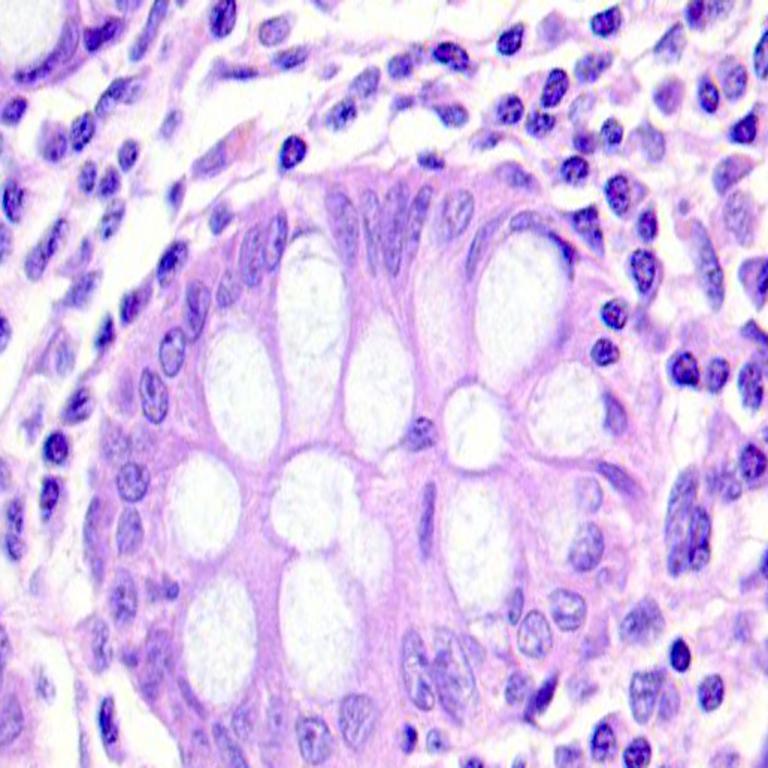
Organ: colon
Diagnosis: benign